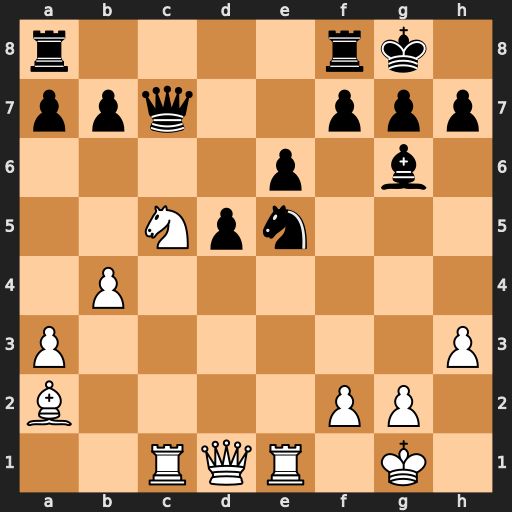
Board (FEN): r4rk1/ppq2ppp/4p1b1/2Npn3/1P6/P6P/B4PP1/2RQR1K1
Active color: w
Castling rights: -
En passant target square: -
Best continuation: Nxe6 Qxc1 Qxc1